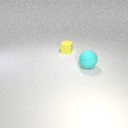
small yellow rubber cube to the left of large cyan rubber sphere